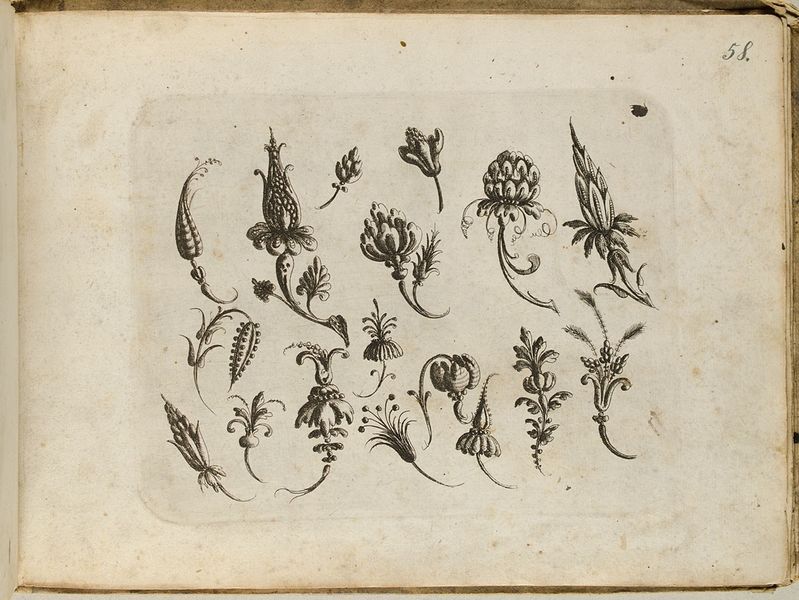
Titel: Siebzehn Blüten, Blatt aus dem 'Neuw Grotteßken Buch'
Künstler: Christoph Jamnitzer
Standort: Hamburg
Institution: Museum für Kunst und Gewerbe Hamburg
Schlagwörter: blätter, blumen, schwarz, skizze, zeichnung, blüten, pflanzen, ranken, papier, grafik, graphik, floral, ornamente, fotografie, photographie, stiel, stiele, tusche, druck, druckgraphik, druckgrafik, radierung, stich, seite, schwarzweiß, zierde, botanik, groteske, herbarium, gerippt, knorpelwerk, reproduktionen, 58, blumenornamente, druckerzeugnisse, blüte, ornamentstich, vorlageblätter, 58.